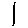
Label: line